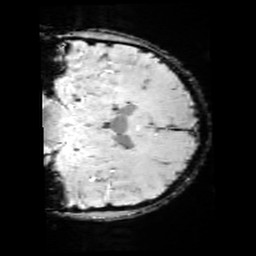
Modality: SWI
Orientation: coronal
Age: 13
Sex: male
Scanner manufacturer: siemens
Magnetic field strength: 3 T
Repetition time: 0.027 s
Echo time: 0.02 s